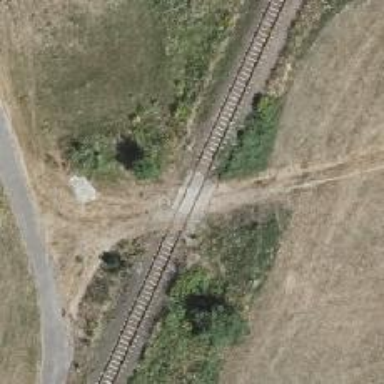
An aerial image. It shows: Track with very rough surface.